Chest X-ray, AP view. Patient: 59 years old, sex F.
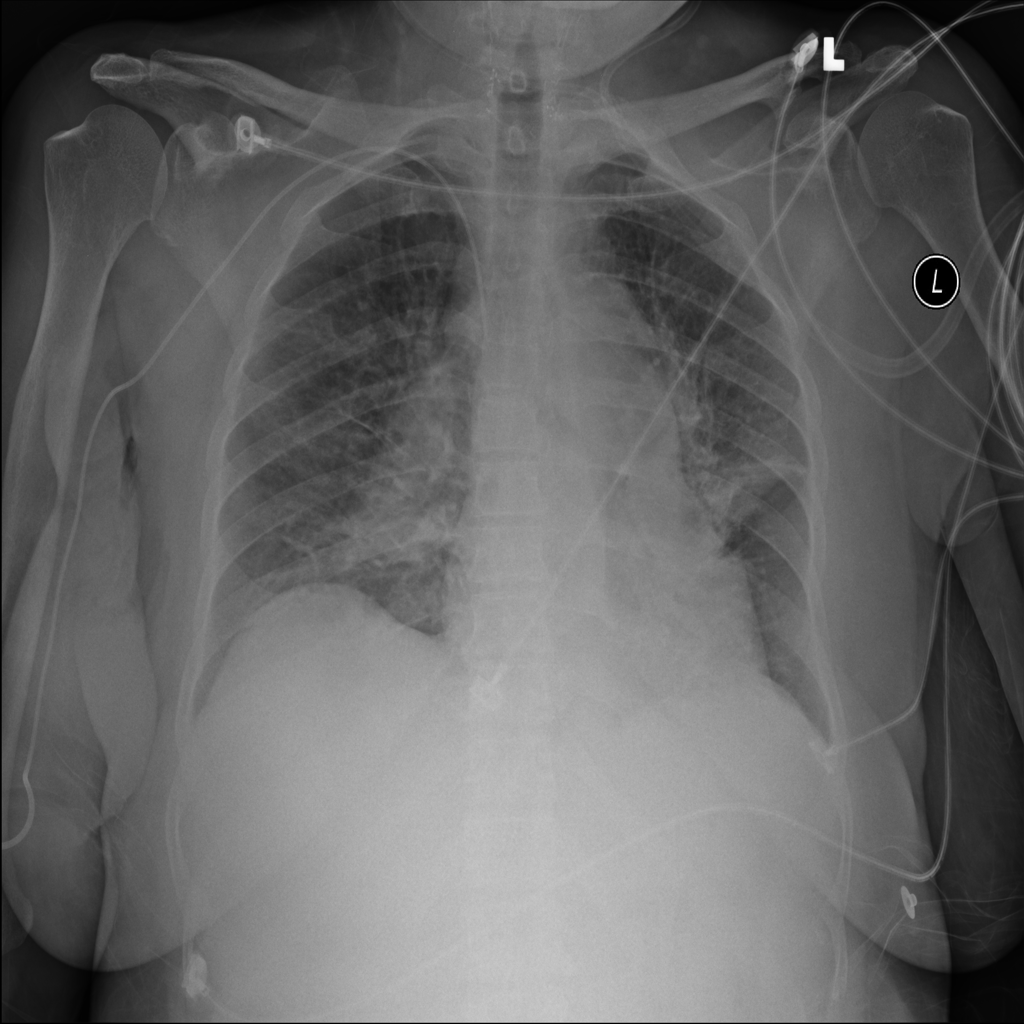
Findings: Atelectasis, Infiltration, Mass, Pleural_Thickening